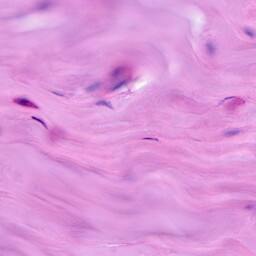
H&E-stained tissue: Breast